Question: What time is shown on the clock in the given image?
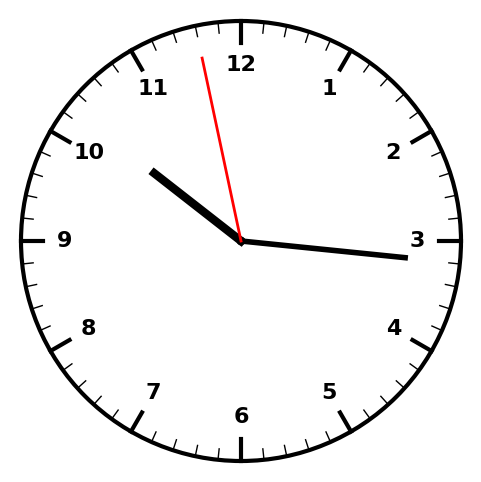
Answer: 10:15:58